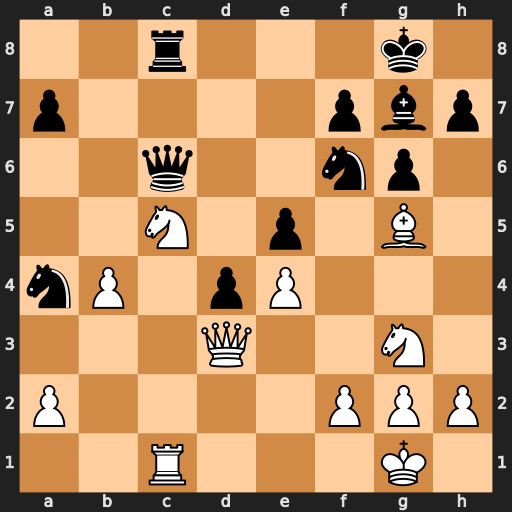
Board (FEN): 2r3k1/p4pbp/2q2np1/2N1p1B1/nP1pP3/3Q2N1/P4PPP/2R3K1
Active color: w
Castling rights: -
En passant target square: -
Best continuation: Nxa4 Qxc1+ Bxc1 Rxc1+ Nf1